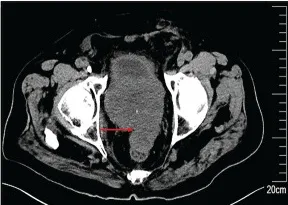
Preoperative computed tomography (CT) scans. (A) Markedly enlarged prostate with irregular morphology, measuring approximately 58x93x106mm, with an indistinct border with the rectum.
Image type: radiology (ct)